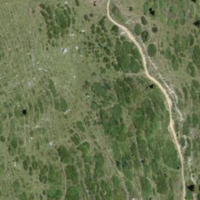
EUNIS habitat code: 23
Species observed at this site:
Rhododendron ferrugineum